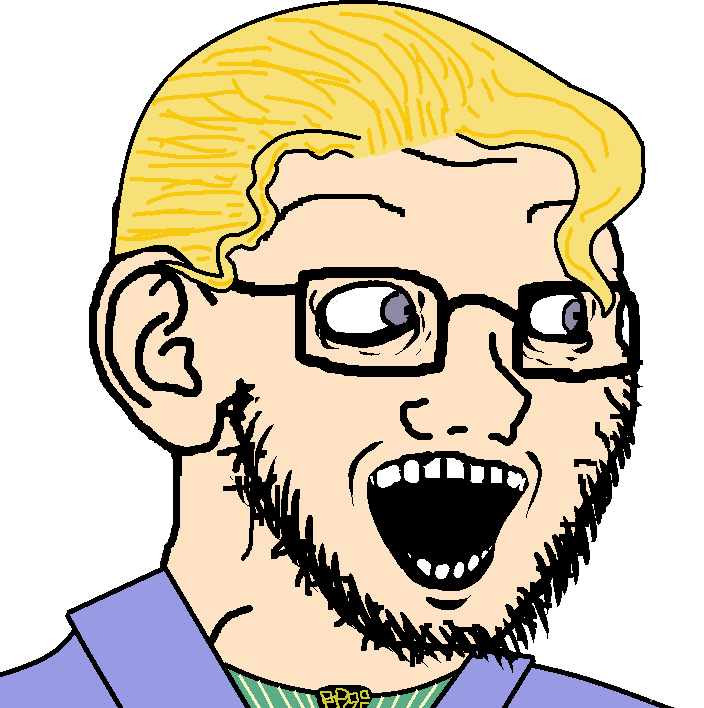
Label: 5_Soyjak